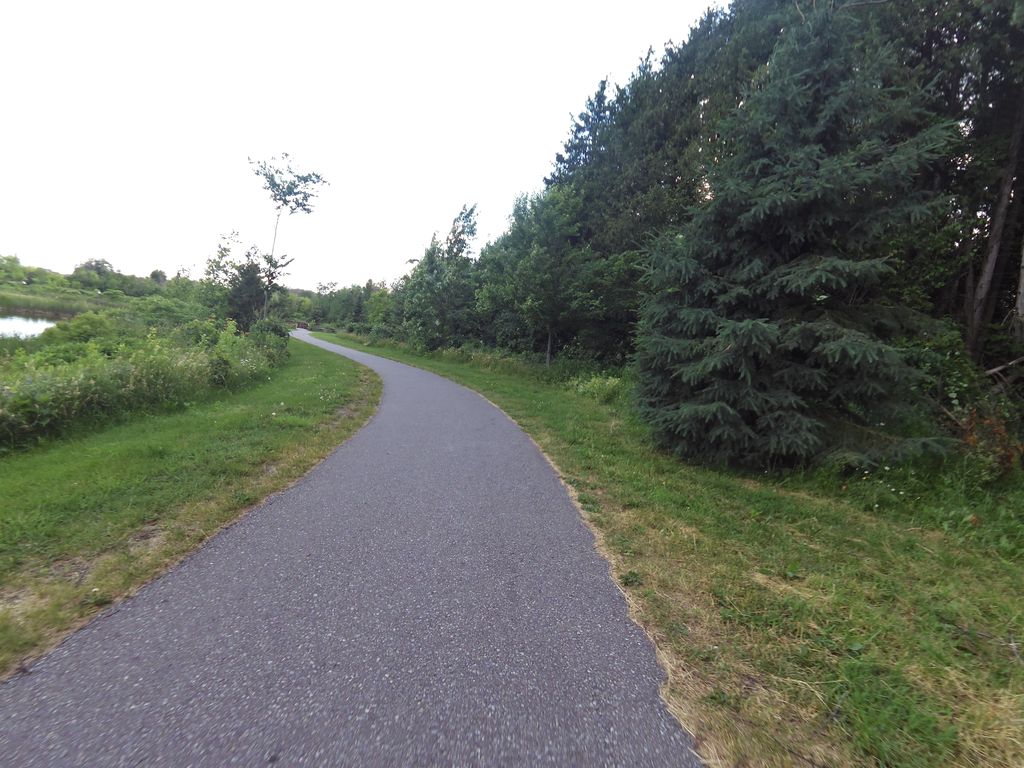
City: ottawa-gatineau